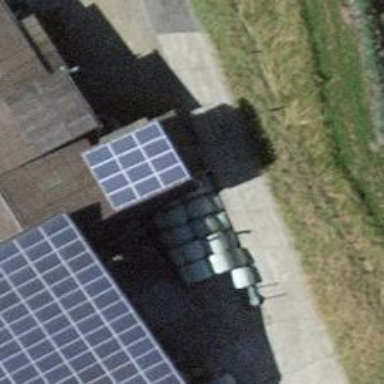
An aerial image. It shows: Solar power generator using photovoltaic panels.